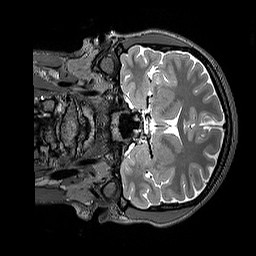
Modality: T2w
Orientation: coronal
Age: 22
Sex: female
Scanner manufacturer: siemens
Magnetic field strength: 3 T
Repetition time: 3.2 s
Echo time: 0.408 s